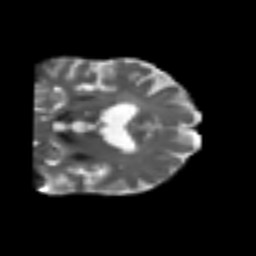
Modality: T2w
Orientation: coronal
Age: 59
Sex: male
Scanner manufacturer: siemens
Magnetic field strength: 3 T
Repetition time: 4.987 s
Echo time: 0.0792 s